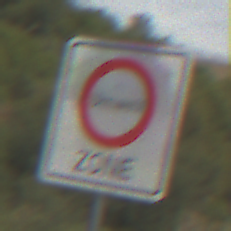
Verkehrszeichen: BeginnUmweltzone
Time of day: Midday
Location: Outdoor (Nature)
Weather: PartlyCloudy
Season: NotSpecified
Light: Natural